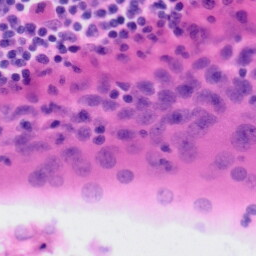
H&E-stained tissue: Tonsil